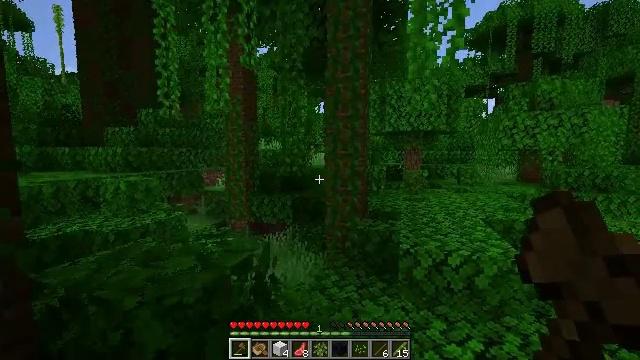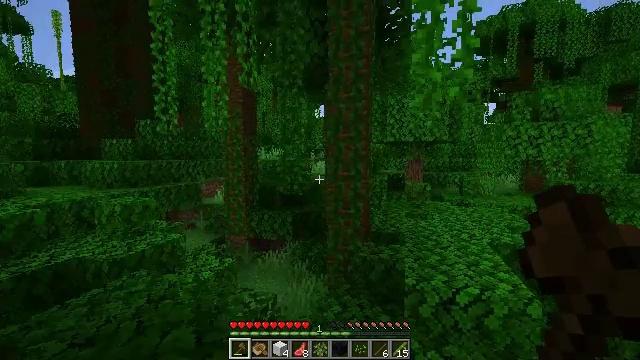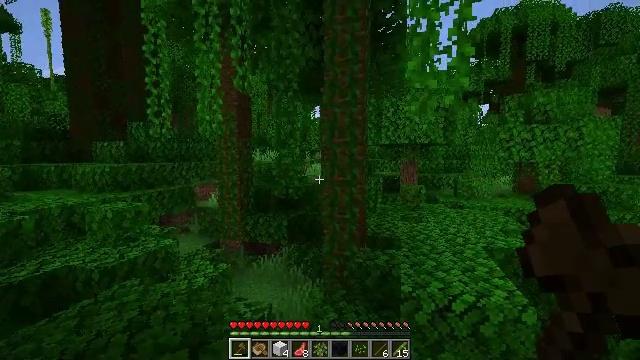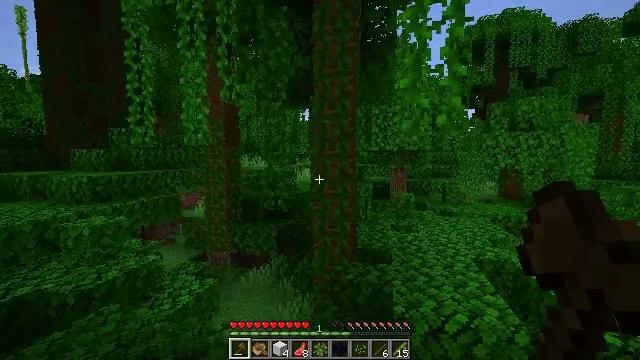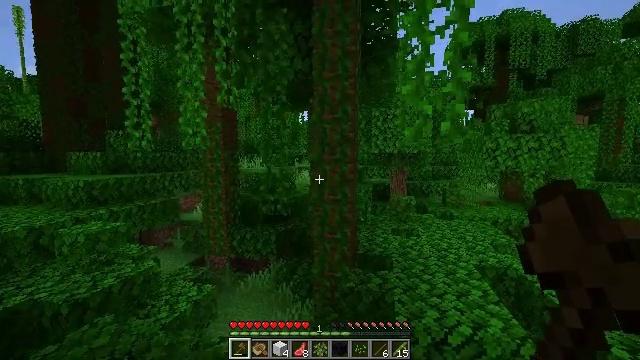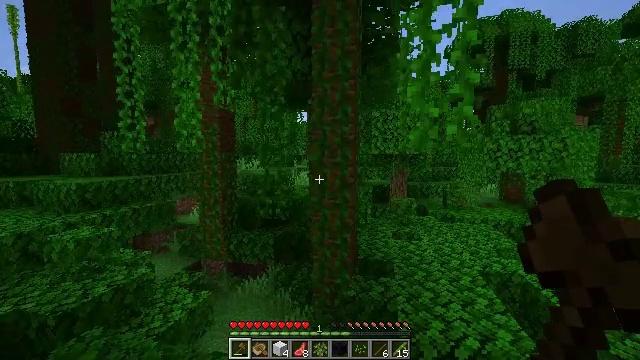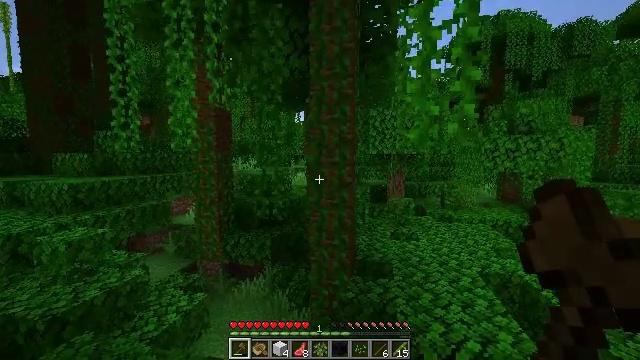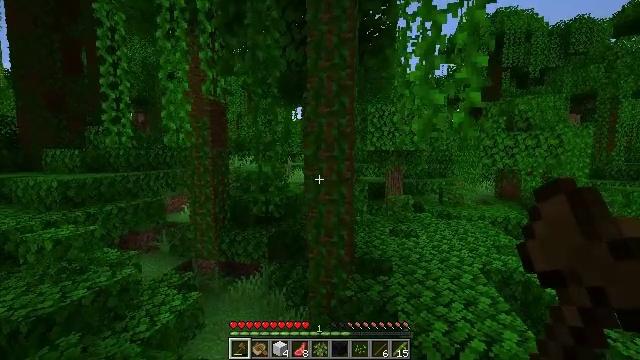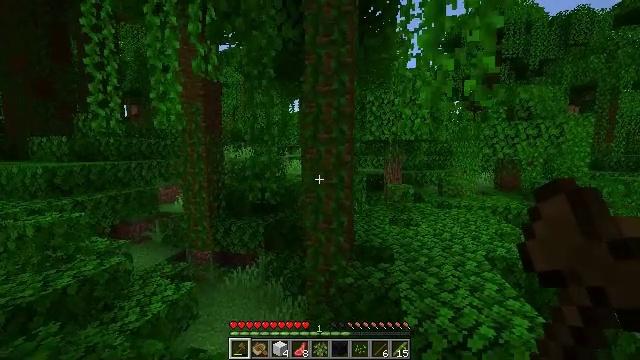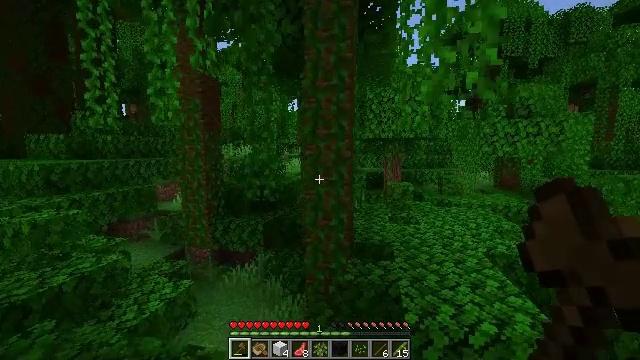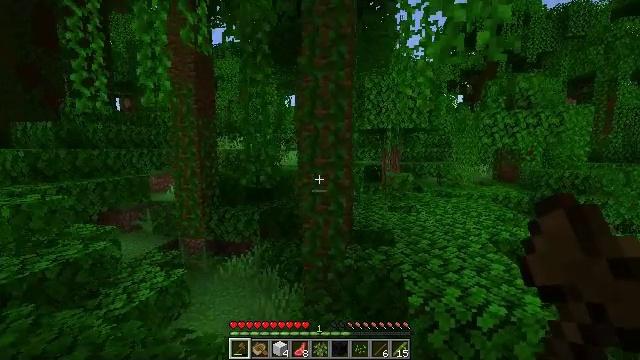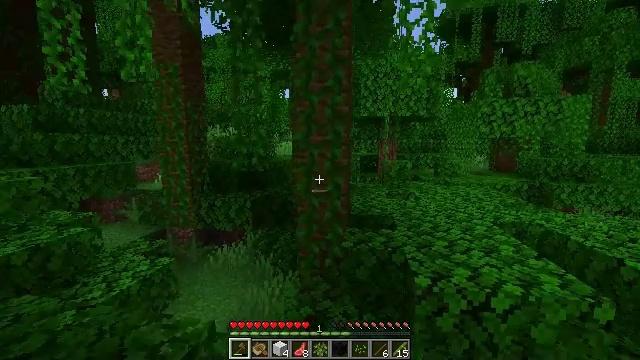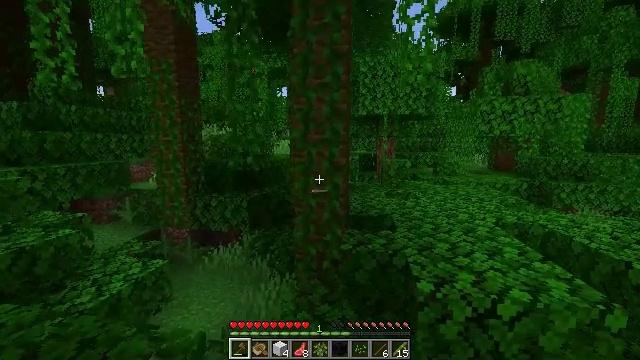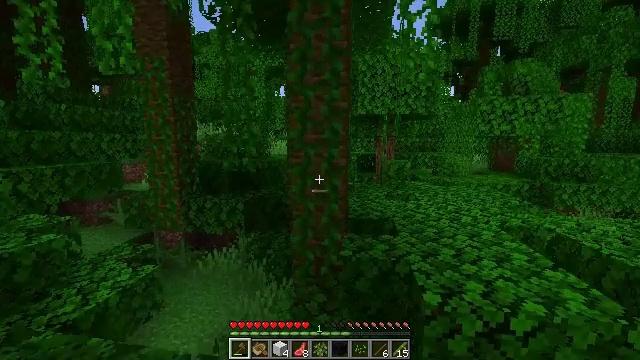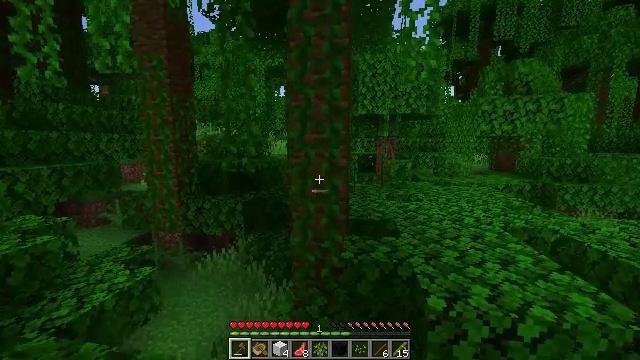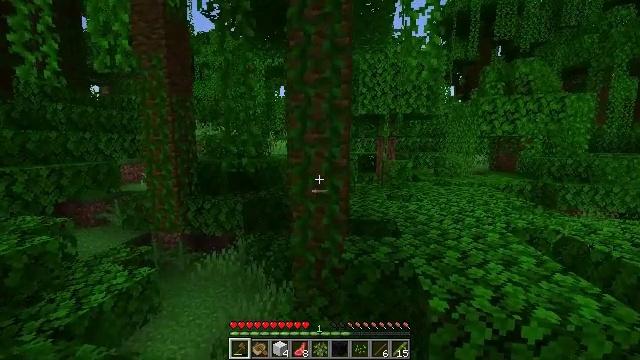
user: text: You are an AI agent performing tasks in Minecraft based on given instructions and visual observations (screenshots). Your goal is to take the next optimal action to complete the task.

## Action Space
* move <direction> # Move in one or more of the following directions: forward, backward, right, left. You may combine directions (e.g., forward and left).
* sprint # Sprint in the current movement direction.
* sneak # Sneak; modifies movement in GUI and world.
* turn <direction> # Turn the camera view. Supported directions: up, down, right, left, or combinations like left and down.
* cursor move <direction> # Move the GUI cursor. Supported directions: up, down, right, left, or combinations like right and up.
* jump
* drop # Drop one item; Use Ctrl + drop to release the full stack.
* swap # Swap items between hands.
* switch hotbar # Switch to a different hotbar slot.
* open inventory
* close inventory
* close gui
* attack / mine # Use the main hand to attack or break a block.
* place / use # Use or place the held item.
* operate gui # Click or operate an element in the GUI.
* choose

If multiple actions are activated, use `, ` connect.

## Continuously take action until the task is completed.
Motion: motion action
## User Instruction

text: Harvest vines off the surface.
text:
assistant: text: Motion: move forward
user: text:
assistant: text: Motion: move forward, turn right
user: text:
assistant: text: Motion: move forward, turn right
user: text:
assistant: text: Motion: move forward
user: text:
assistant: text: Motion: move forward
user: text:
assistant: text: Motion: move forward
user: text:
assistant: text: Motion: move forward
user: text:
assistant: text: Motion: move forward, turn down
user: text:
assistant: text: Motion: move forward
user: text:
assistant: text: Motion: move forward, attack / mine
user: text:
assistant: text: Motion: move forward, turn right, attack / mine
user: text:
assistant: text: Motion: move forward, attack / mine
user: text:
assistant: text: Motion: attack / mine
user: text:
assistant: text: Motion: attack / mine
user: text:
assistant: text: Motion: attack / mine
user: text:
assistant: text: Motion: attack / mine
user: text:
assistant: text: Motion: attack / mine
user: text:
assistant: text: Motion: attack / mine
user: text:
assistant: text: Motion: attack / mine
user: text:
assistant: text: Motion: attack / mine
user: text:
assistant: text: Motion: attack / mine
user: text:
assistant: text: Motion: attack / mine
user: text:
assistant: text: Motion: attack / mine
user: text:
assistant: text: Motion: move forward, attack / mine
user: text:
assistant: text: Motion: move forward, attack / mine
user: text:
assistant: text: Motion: move forward, attack / mine
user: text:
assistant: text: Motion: move forward, turn down, attack / mine
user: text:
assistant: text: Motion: attack / mine